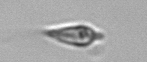
Label: Oxytoxum